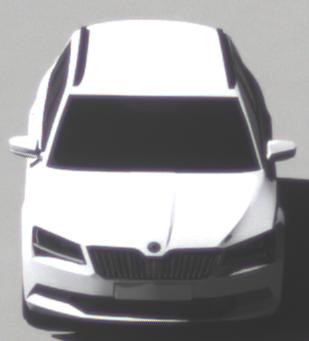
Make: Skoda
Model: Superb Combi 1.4 TSI
Detailed model: Superb (III) Combi
Model produced from: 2015/09
Model produced until: 2018/06
Doors: 5
Color: white
Road condition: dry road
Daytime: midday
Contrast: high contrast